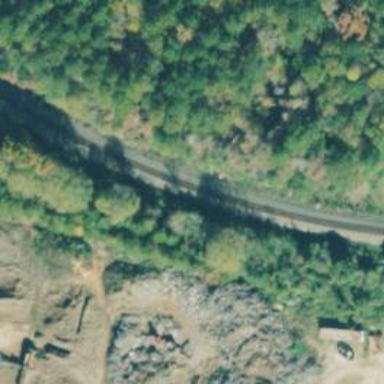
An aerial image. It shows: Railway track.